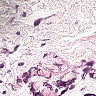
Metastatic tissue present: no